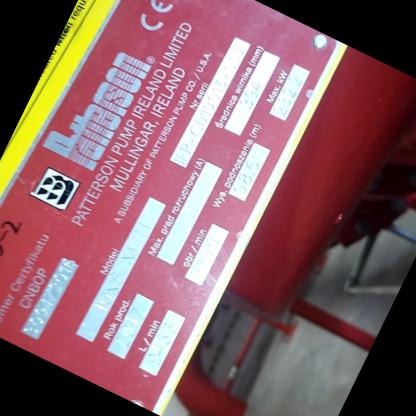
Klasa: tabliczka-znamionowa